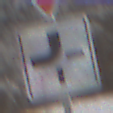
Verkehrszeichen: VerlaufVorfahrtsstrasse2
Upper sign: VorfahrtGewaehren
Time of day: MorningAfternoon
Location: Outdoor (Nature)
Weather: PartlyCloudy
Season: Winter
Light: Natural